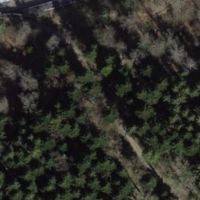
EUNIS habitat code: 44
Species observed at this site:
Lymantria monacha